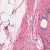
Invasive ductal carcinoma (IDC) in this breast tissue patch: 0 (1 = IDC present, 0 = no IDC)